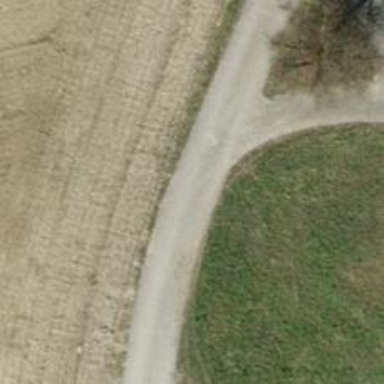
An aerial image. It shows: Paved track with Grade 1 surface.